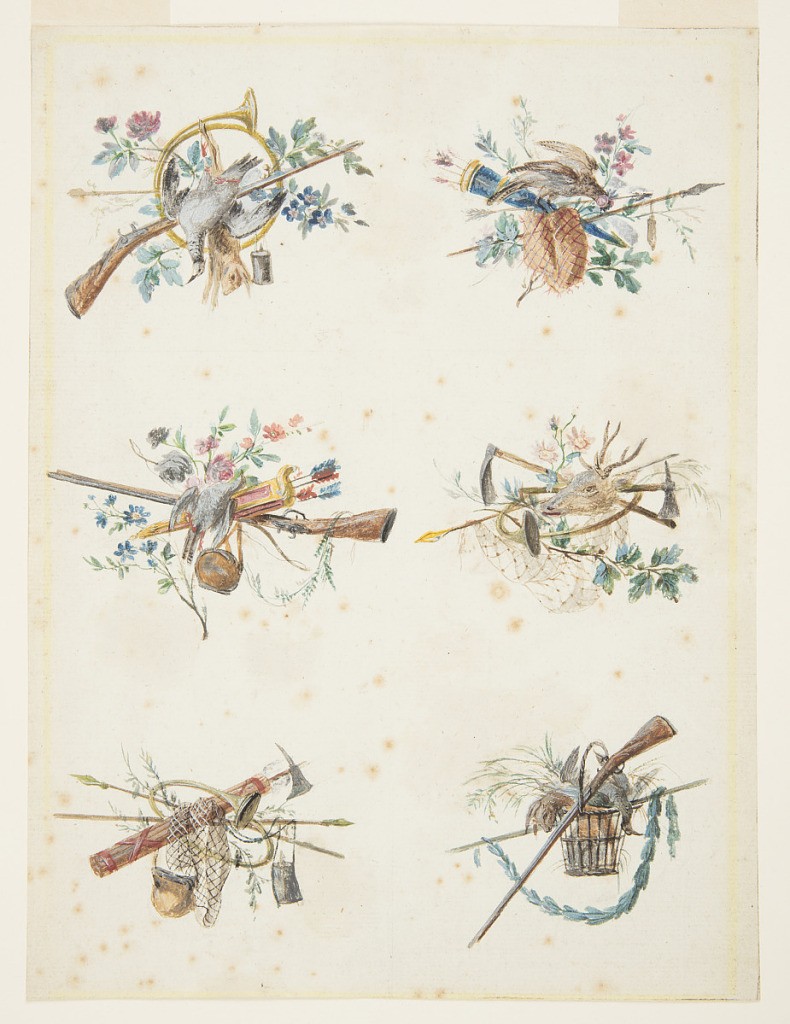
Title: Designs for Six Trophies Composed of Hunting Attributes
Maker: Pierre Ranson, French, 1736–1786
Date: ca. 1775
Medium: Brush and gouache, white heightening, pen and black ink, graphite on cream paper
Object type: Drawing
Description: Six designs for hunting trophies. Upper left: French horn, rifle, dead pheasant and rabbit, along with wild flowers; upper right: arrows, blue quiver, a live pheasant, and wild flowers; center left: pink and gold quiver with arrows, a rifle, and hanging canteen, and a bird, surrounded by wild flowers; center right: stag's head, pickaxes, an arrow, a French horn, a net, and some wild flowers; lower left: pickaxe and fasces, netting, French horn, canteen, leather pouch, arrow, staff, and twigs with leaves; lower right: dead rabbit, pheasant, and greenery in a basket, rifle, laurel garland supported by a staff.